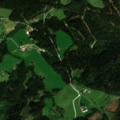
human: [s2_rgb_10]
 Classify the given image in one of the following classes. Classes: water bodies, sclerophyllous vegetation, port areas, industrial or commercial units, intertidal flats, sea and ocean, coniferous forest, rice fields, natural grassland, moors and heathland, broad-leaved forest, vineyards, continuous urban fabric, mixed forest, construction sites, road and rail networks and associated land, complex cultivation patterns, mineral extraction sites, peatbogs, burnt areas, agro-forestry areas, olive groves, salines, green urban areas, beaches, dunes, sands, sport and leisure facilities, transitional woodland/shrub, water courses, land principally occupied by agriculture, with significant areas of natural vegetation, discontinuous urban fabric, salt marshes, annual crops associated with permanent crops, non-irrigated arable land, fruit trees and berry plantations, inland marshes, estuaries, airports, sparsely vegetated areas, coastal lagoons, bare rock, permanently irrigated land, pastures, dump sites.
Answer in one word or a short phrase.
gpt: pastures, land principally occupied by agriculture, with significant areas of natural vegetation, coniferous forest, mixed forest